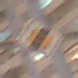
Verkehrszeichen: EndeVorfahrtsstrasse
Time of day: Night
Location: Outdoor (Urban)
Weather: Overcast
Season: Winter
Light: Artificial